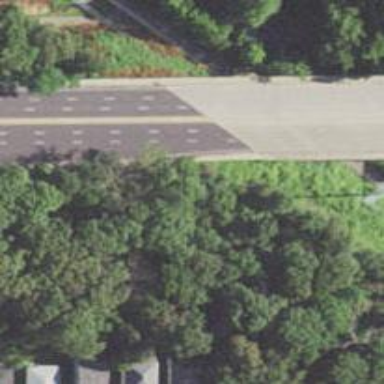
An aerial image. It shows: Trunk highway with expressway features.